Field crop: maize
Growth stage: 2
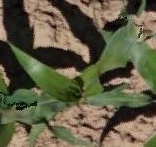
Species: maize